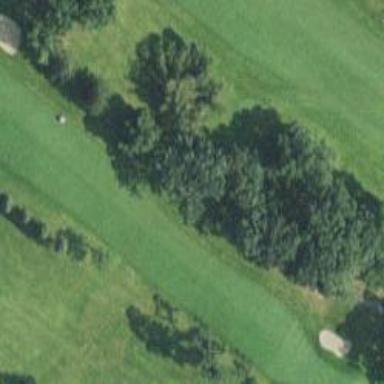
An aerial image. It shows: Golf hole.